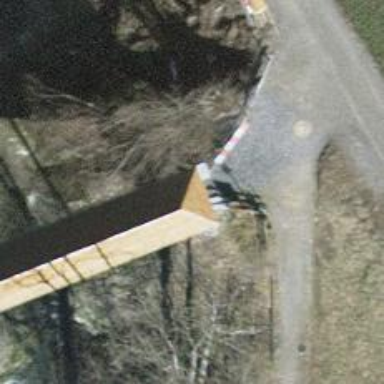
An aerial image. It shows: Track road with grade3 tracktype. The road has bridge.